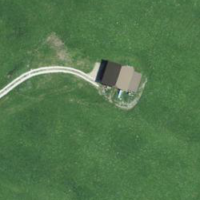
EUNIS habitat code: 24
Species observed at this site:
Campanula glomerata